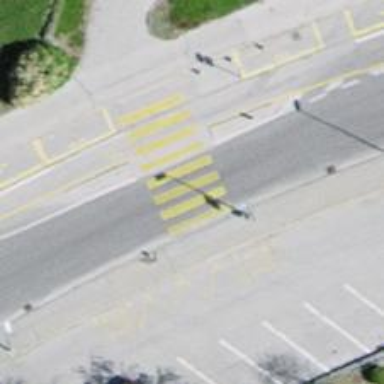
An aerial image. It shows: Marked footway crossing with pedestrian island.